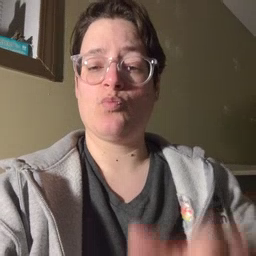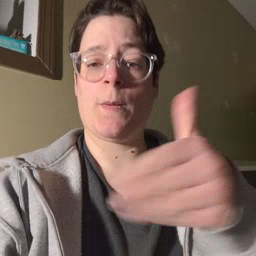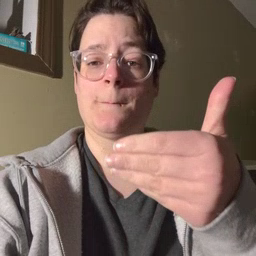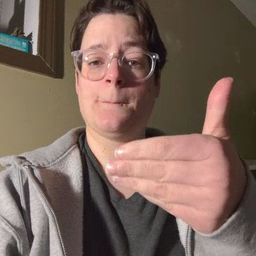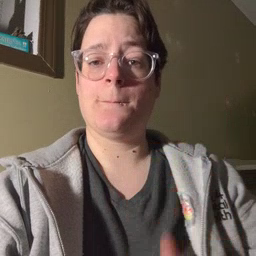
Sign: room